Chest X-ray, AP view. Patient: 69 years old, sex F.
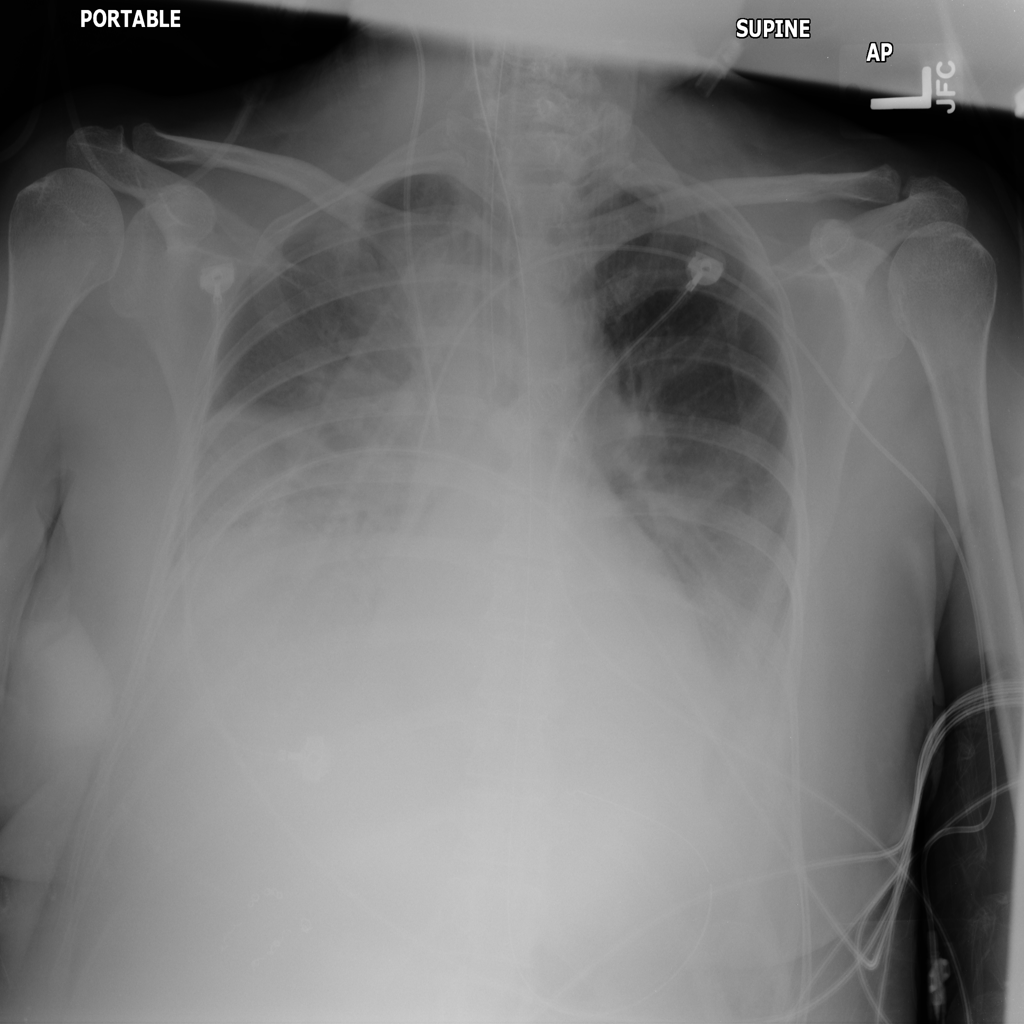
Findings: Consolidation